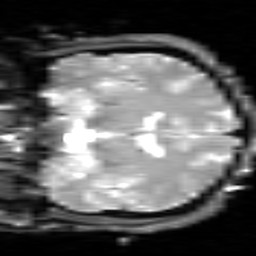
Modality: inplaneT2
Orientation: coronal
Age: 31
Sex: male